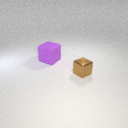
small brown metal cube in front of large purple rubber cube